Interaction volume radius: 5 \u00c5
Interaction volume height: 25 \u00c5
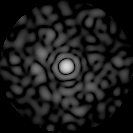
Disorder parameter: 0.8412